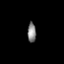
Tissue: lung
Cell type: Endothelial cells
Senescence score: 0.6393
Nuclear area (px): 166
Mean DAPI intensity: 132.343